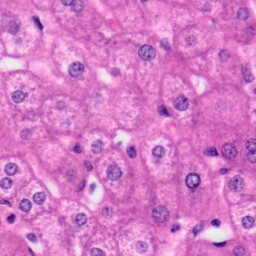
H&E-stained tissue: Liver